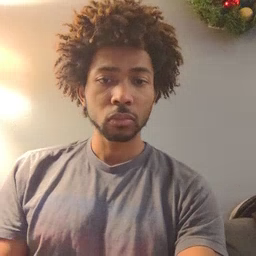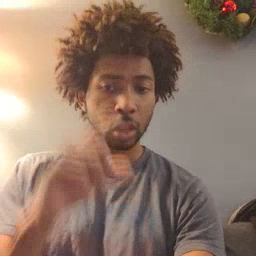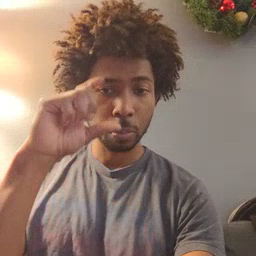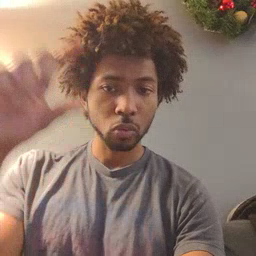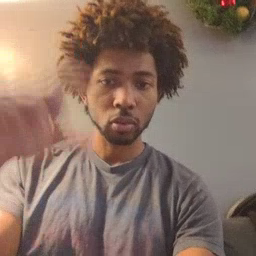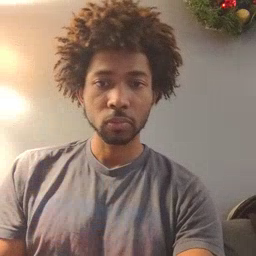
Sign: moon